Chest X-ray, PA view. Patient: 52 years old, sex M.
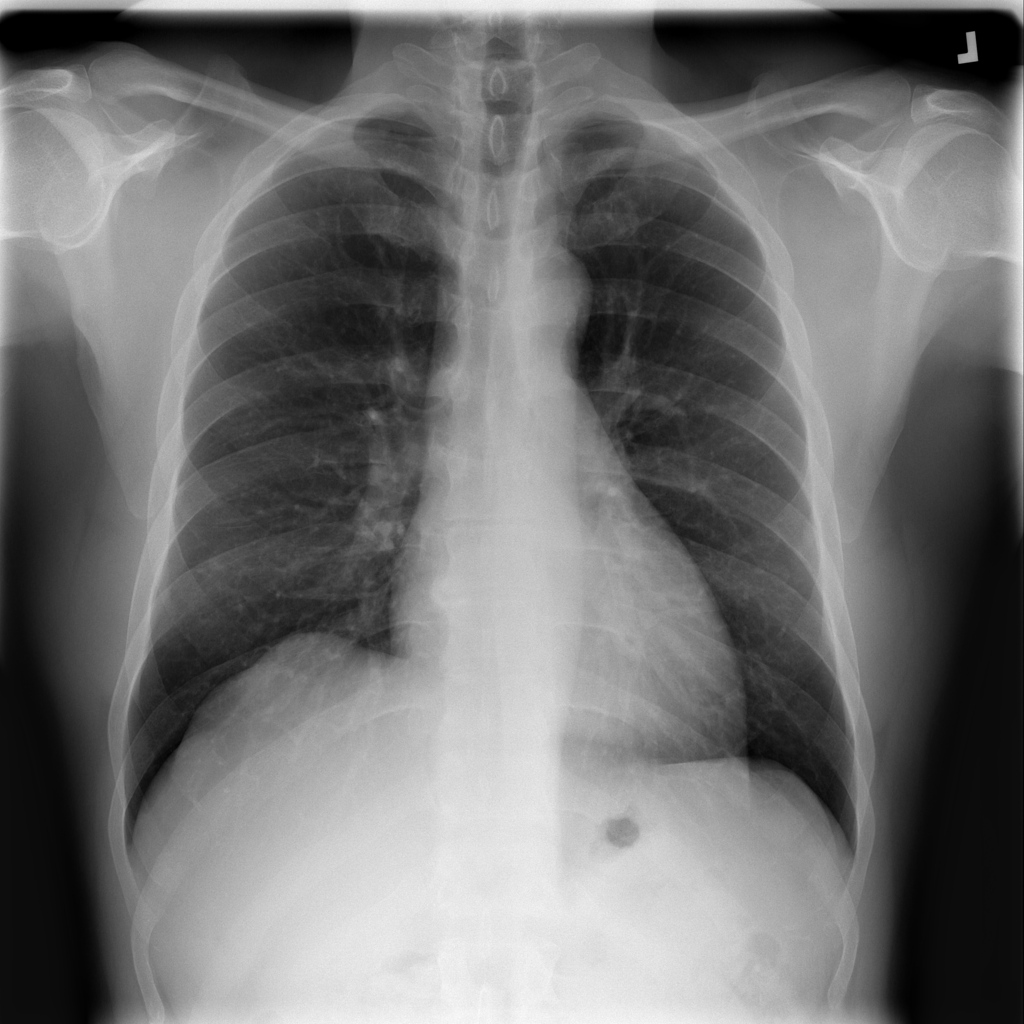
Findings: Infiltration